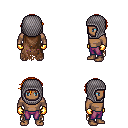
a pixel art fantasy rpg character, male body template, human, dark skin, brown tattered cape, magenta pants, light blonde short bangs hairstyle, chain hood, gold gloves, four views (front, back, left, right), 2x2 character sprite sheet, small pixel art, hard edges, no anti-aliasing